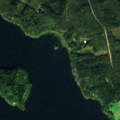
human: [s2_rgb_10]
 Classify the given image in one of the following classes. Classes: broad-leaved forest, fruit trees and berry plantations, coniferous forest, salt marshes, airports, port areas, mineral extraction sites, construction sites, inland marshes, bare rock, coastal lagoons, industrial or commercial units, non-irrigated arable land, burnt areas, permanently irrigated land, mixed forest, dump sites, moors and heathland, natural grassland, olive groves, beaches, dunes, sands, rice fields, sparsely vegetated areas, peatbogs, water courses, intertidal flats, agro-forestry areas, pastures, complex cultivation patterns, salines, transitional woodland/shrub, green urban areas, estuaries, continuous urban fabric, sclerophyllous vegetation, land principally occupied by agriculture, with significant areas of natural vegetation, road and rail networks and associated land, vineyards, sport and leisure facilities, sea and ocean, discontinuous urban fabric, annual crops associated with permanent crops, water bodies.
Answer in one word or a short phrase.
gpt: coniferous forest, mixed forest, water bodies